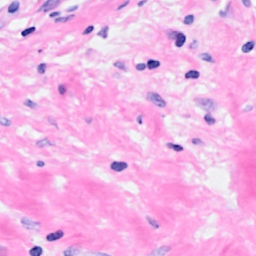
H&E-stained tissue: Breast